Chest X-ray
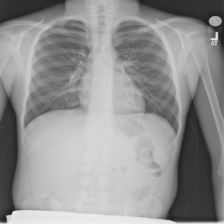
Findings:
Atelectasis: negative
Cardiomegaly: negative
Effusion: negative
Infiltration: negative
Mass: negative
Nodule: negative
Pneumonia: negative
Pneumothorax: negative
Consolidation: negative
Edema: negative
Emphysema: negative
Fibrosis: negative
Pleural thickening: negative
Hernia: negative